Question: I have an Azure Websites URL at <URL> results in a DNS lookup failure, with the error code in Chrome of "ERR_NAME_NOT_RESOLVED"
I've attempted to add www.[mysite].azurewebsites.net in "Manage custom domains", but receive the message "The host name www.[mysite].azurewebsites.net is invalid."

Note that I don't have a custom domain and I'm happy to use the .azurewebsites.net URL, I simply would like the users who add "www." to the URL they've been given to resolve to the correct URL.
Is this possible with Azure Websites without requiring a custom domain?
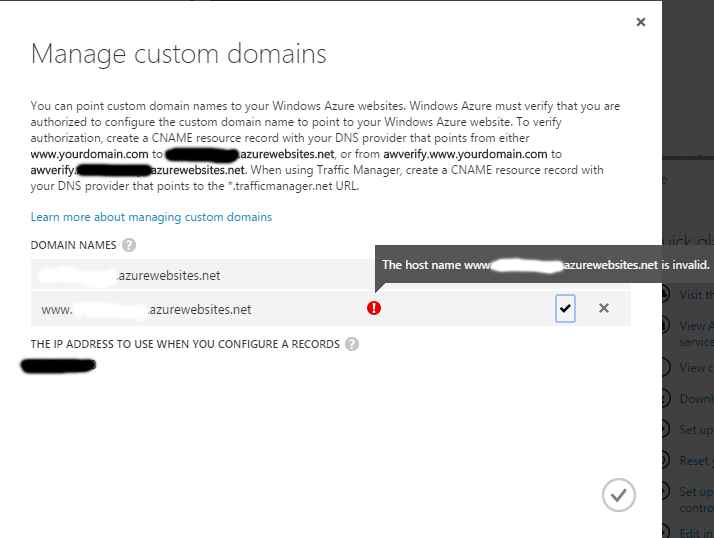
Answer: The menu from your screenshot can be used to configure any domain, you own, to point to your azurewebsite, this is not what you want.
Your "website" is a subdomain (level 3) of domain azurewebsites.net, where "azurewebsites" is a level 2 domain and "net" is the TLD. "www" is a subdoamin and normally used as (level 3) subdomain in ealier days to point out, that you are using the World Wide Web. This is not necessary and it does not make sense to create a level 4 subdomain "www". I don't even think, level 4 subdomains are supported by azure anyway.